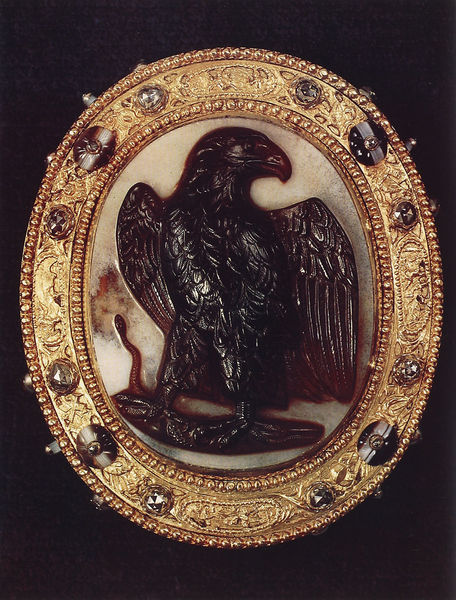
Titel: Adler mit Schlange in den Fängen
Standort: Herkunftsland: (I Süditalien) (EU - I - Süditalien)
Institution: München, Residenz-Schatzkammer
Schlagwörter: adler, baum, flügel, weiß, braun, schmuck, johannes, stein, gold, brosche, edelsteine, perle, perlen, oval, rund, medaillon, perlmutt, schlange, verziert, zeus, edelstein, kunstkammer, diamant, zierrahmen, 1500, kunstkammerobjekt